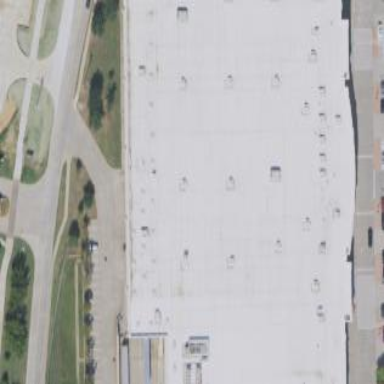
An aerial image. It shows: Retail building housing supermarket.